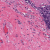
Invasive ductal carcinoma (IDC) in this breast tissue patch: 0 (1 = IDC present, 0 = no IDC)